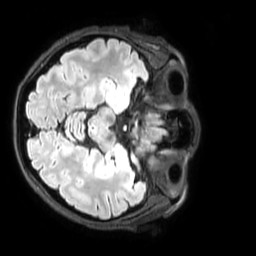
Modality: FLAIR
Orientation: axial
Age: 54
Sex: female
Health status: healthy
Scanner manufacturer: philips
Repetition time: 4.8 s
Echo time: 0.2758 s